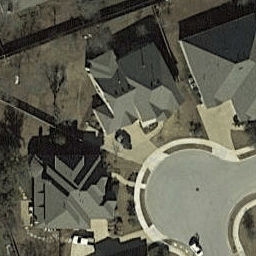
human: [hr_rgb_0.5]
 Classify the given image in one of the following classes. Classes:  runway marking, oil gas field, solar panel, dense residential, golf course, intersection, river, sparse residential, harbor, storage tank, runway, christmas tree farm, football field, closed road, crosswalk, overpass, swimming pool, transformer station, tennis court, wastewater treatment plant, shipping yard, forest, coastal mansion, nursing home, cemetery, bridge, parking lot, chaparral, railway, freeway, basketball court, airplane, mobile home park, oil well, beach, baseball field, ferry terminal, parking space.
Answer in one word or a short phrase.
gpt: closed road